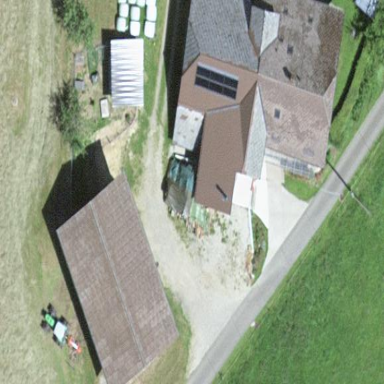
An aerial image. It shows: Farm building.